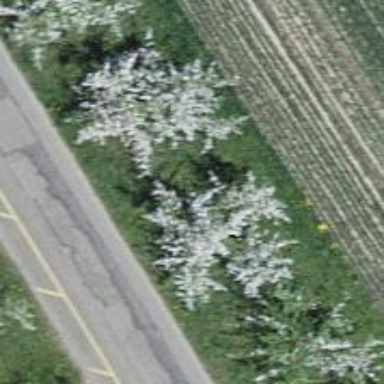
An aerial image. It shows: Avenue lined with broadleaved deciduous trees.